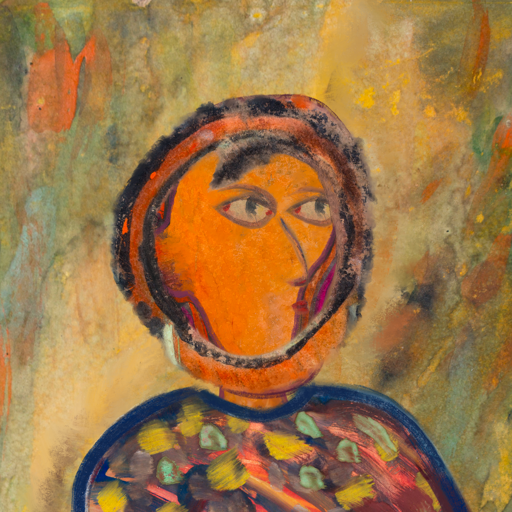
Background: Comrade, Head And Neck Side: Hypocrite_w_Hair, Face Side: GypsyMother, Bust: Mother_And_Son_Mother, Hair Side: Childish, Head Accessory: Blank, Second Necklace: Blank, Necklace: Blank, Baby: Blank